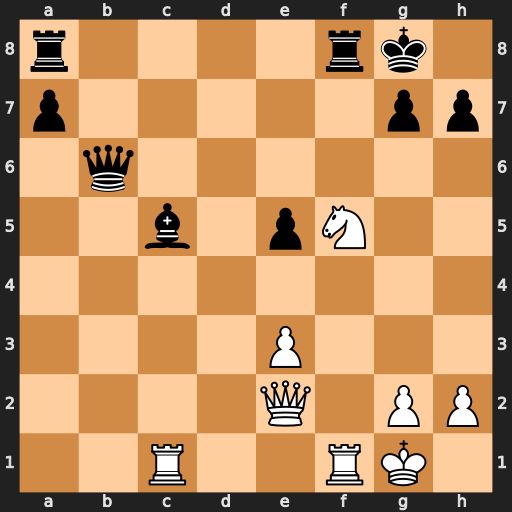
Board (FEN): r4rk1/p5pp/1q6/2b1pN2/8/4P3/4Q1PP/2R2RK1
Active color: w
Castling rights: -
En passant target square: -
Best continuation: Qc4+ Kh8 Qxc5 Qxc5 Rxc5